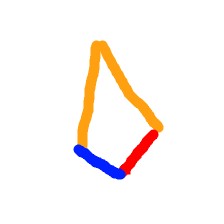
Shape: kite